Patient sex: F
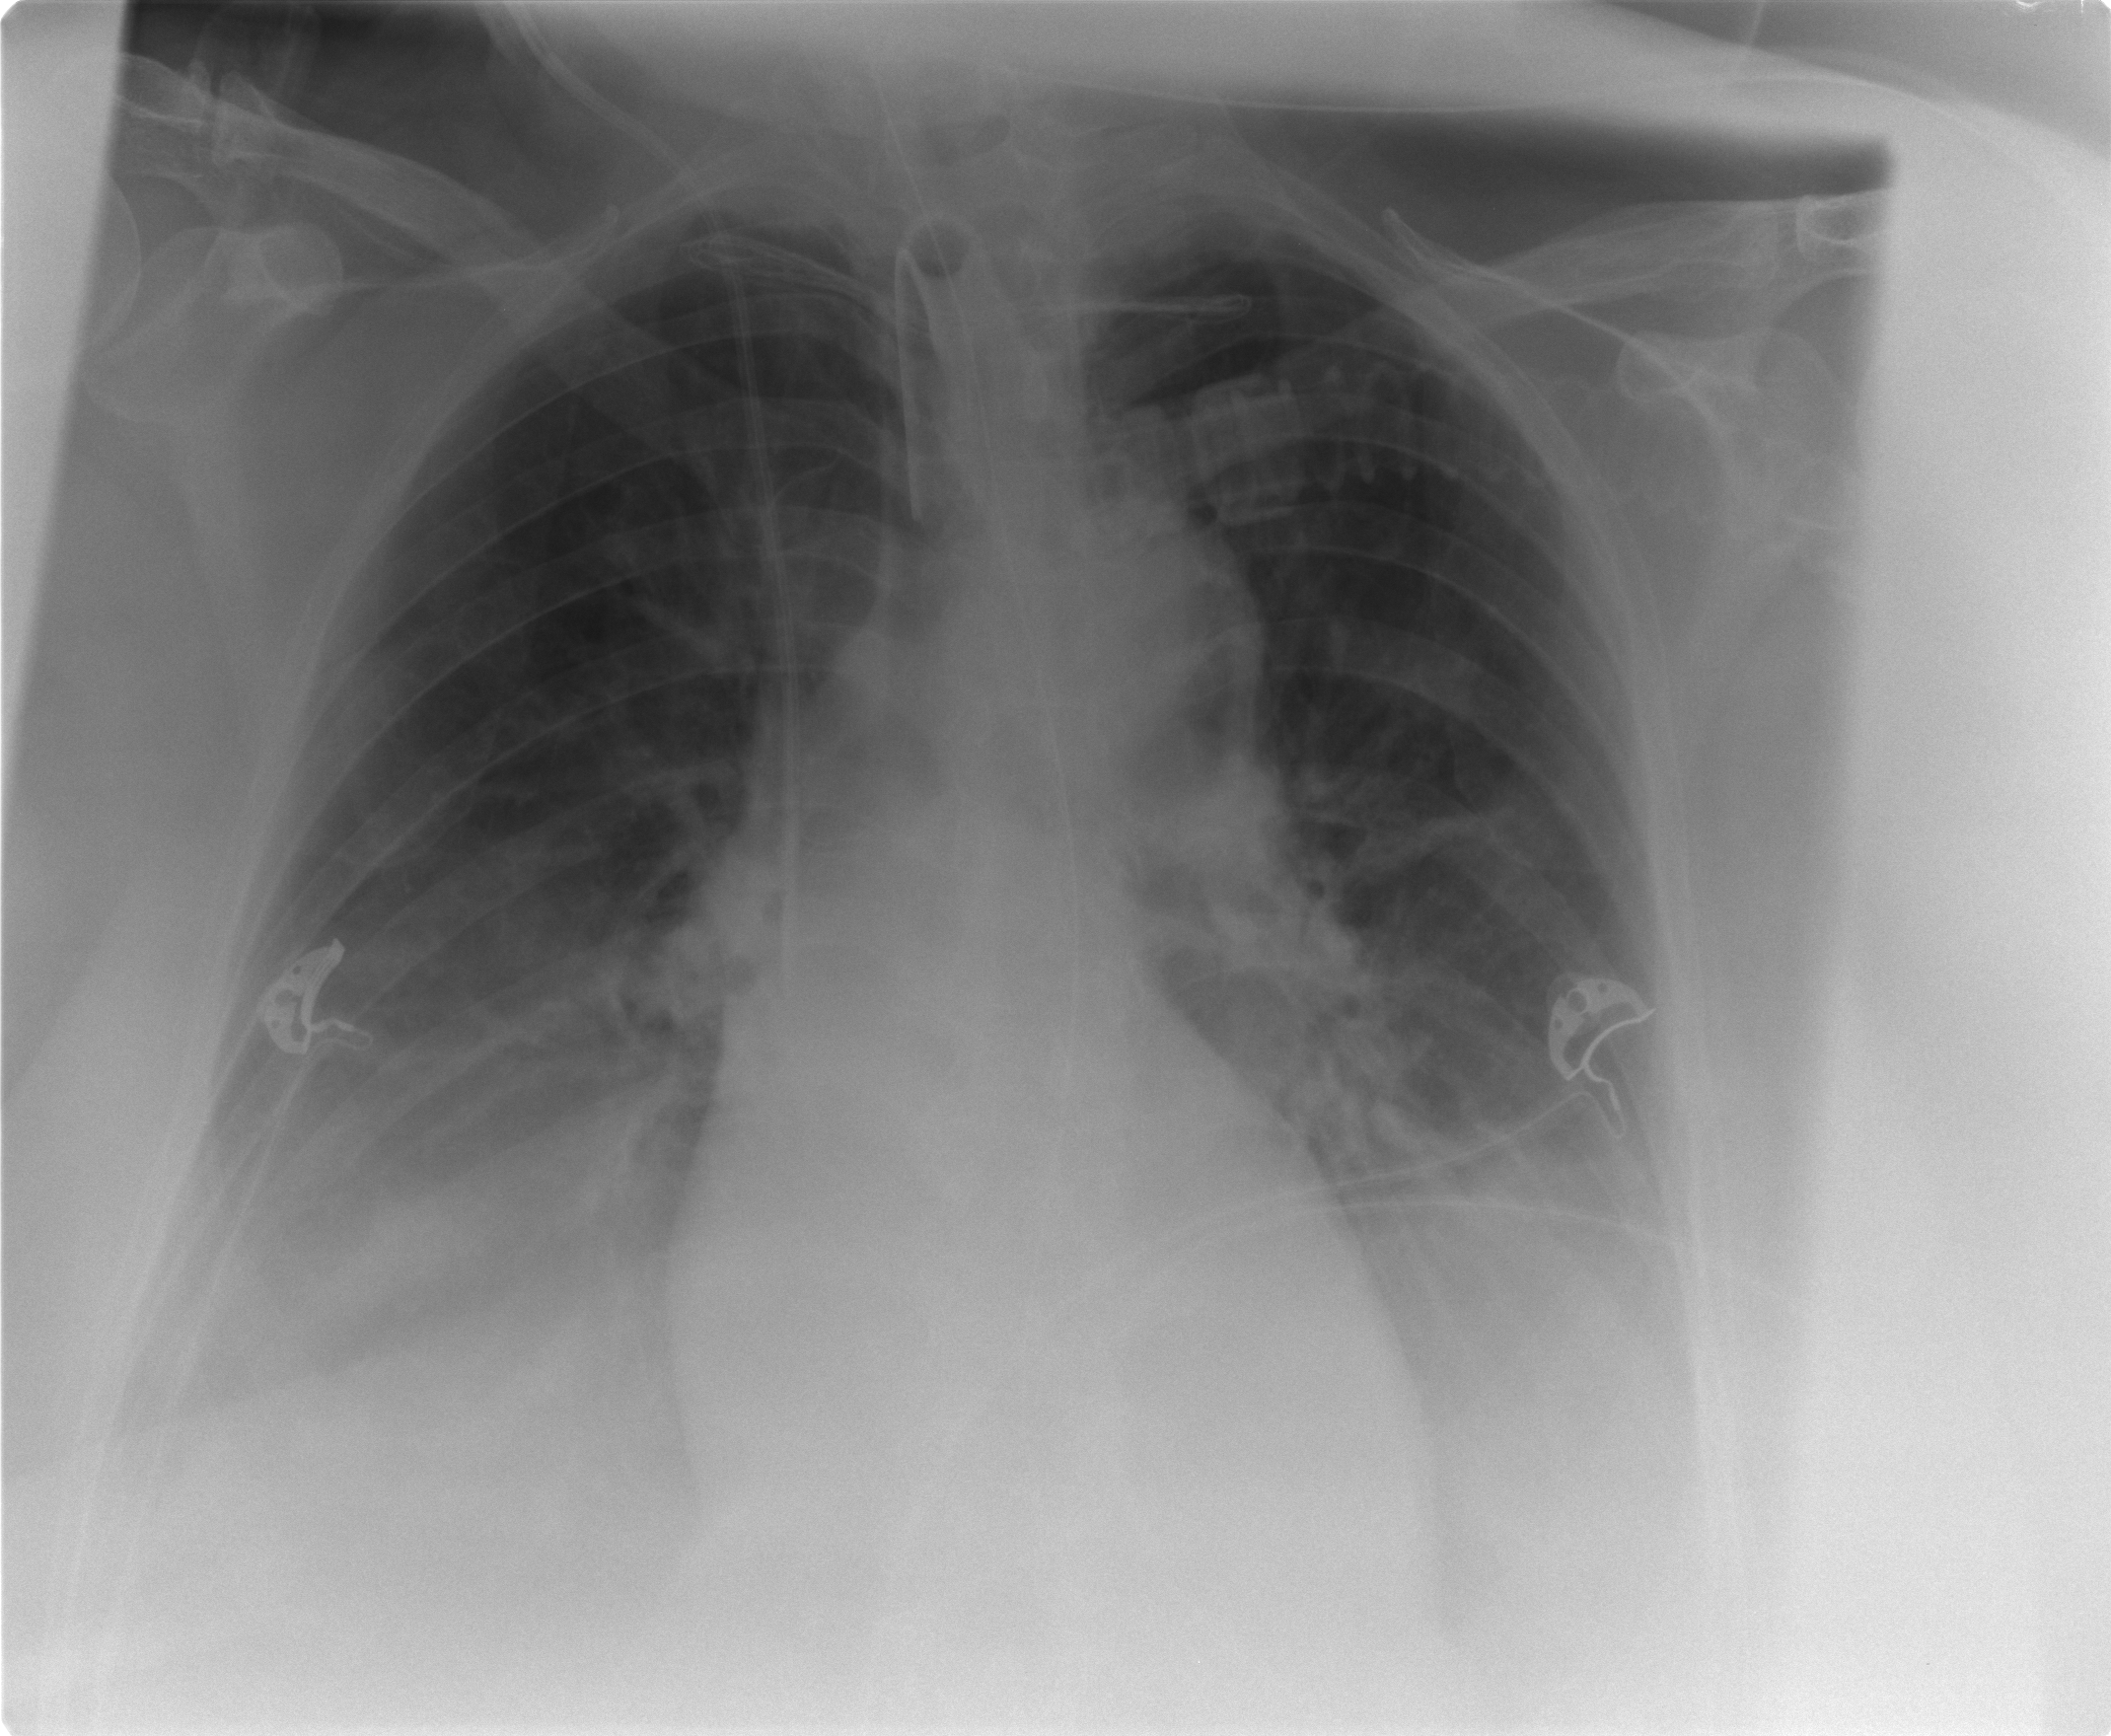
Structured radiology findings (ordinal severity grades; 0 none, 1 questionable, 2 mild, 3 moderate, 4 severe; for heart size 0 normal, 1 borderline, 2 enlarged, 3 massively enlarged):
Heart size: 0
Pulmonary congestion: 2
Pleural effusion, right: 2
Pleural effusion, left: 2
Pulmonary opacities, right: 0
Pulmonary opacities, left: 0
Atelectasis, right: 2
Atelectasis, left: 2